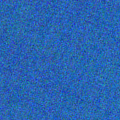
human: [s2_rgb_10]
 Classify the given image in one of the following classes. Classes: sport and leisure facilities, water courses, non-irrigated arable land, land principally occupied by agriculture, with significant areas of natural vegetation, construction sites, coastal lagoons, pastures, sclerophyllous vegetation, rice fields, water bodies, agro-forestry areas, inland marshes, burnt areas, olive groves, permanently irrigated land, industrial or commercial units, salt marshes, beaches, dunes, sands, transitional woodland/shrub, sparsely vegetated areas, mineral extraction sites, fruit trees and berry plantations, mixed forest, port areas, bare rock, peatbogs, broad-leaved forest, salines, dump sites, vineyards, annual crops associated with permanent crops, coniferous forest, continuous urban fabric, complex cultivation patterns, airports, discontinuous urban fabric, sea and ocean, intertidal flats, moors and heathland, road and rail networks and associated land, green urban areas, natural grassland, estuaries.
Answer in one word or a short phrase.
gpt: sea and ocean